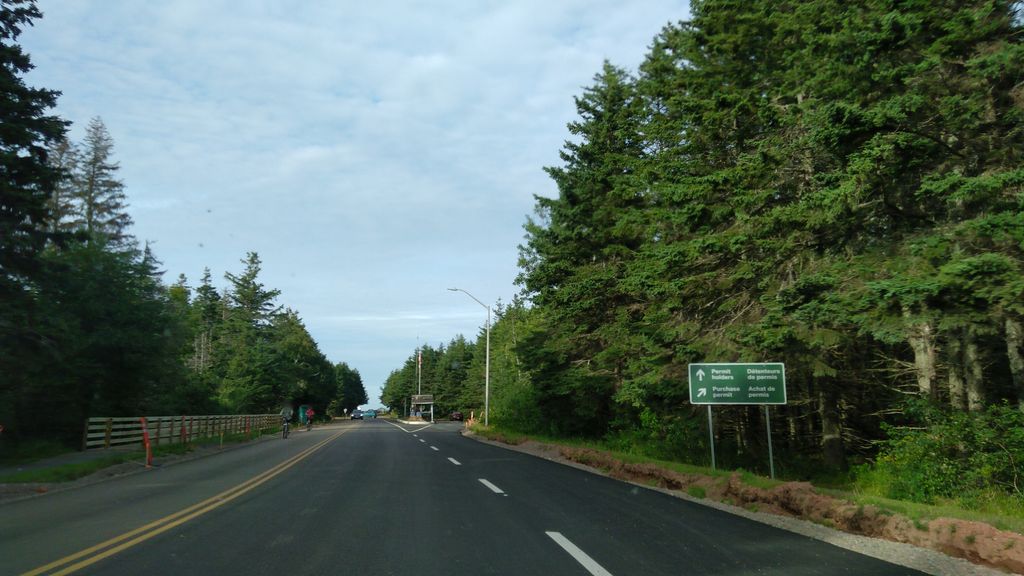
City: charlottetown